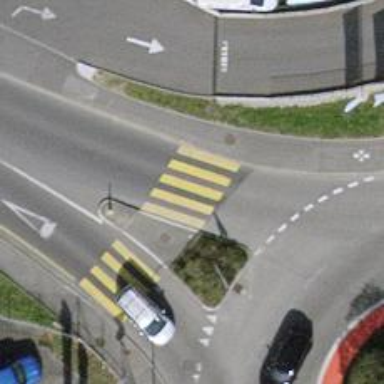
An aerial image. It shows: Uncontrolled zebra crossing on the road.